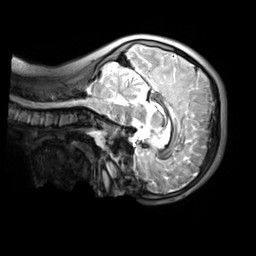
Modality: T2w
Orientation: sagittal
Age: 10
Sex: female
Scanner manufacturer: siemens
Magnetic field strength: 3 T
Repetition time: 3.2 s
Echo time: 0.408 s